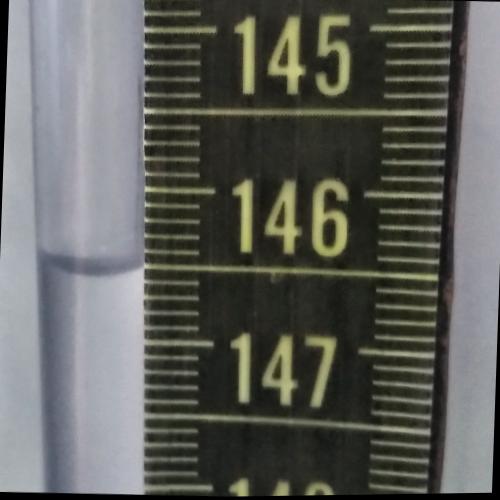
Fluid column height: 146.5 cm